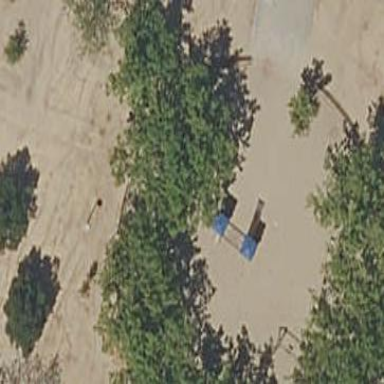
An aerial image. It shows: Playground with sandy surface.